Question: I have the following situation I can't figure it out. Is there a way to get a counter in a if loop without overwriting itself.
I have this code:
'''
lastrow = Sheets("sheetx").Cells.SpecialCells(xlCellTypeLastCell).Row
For a = 1 To lastrow
If Sheets("sheetx").Cells(a, 1).Value = "aa" Then
Sheets("sheetx").Cells(a, 2).Value = "zz"
End If
If Sheets("sheetx").Cells(a, 1).Value = "bb" Then
Sheets("sheetx").Cells(a, 2).Value = "yy"
End If
If Sheets("sheetx").Cells(a, 1).Value = "cc" Then
Sheets("sheetx").Cells(a, 2).Value = "zz"
End If
If Sheets("sheetx").Cells(a, 1).Value = "dd" Then
Sheets("sheetx").Cells(a, 2).Value = "ww"
End If
Next a
'''

the data in the left is what I get. But I want to have the data in the right. When the if-statement of "aa" assigns more then 8 times a "zz" then it has to stop (see image right) assigning "zz". Is there an easy way to fix this?
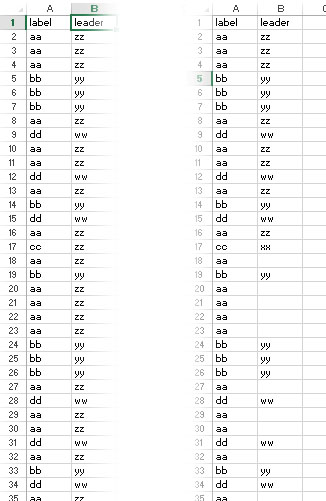
Answer: You can keep a separate counter to count how many times '"aa"' has been replaced. Something like this:
'''
Dim aaCounter As Integer
lastrow = Sheets("sheetx").Cells.SpecialCells(xlCellTypeLastCell).Row
aaCounter = 1
For a = 1 To lastrow
If Sheets("sheetx").Cells(a, 1).Value = "aa" Then
If aaCounter <= 8 Then
Sheets("sheetx").Cells(a, 2).Value = "zz"
aaCounter = aaCounter + 1
End If
End If
If Sheets("sheetx").Cells(a, 1).Value = "bb" Then
Sheets("sheetx").Cells(a, 2).Value = "yy"
End If
If Sheets("sheetx").Cells(a, 1).Value = "cc" Then
Sheets("sheetx").Cells(a, 2).Value = "zz"
End If
If Sheets("sheetx").Cells(a, 1).Value = "dd" Then
Sheets("sheetx").Cells(a, 2).Value = "ww"
End If
Next a
'''
You can do similar for the other values if you wish.